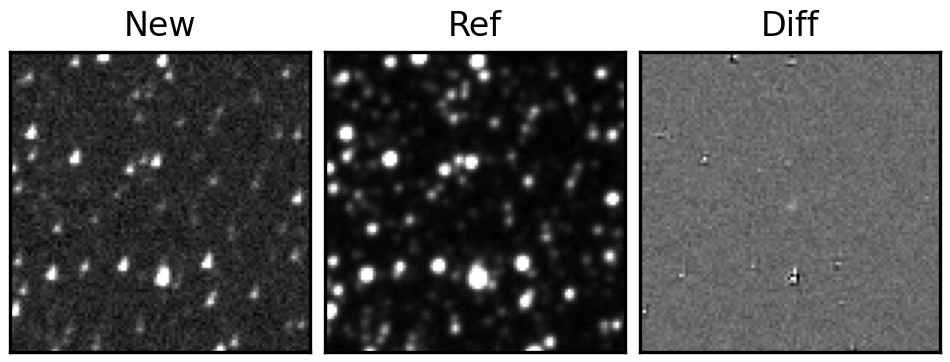
Label: real